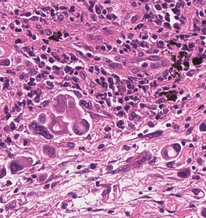
Tumor epithelial tissue: yes
Tumor-associated stroma tissue: yes
Normal tissue: no